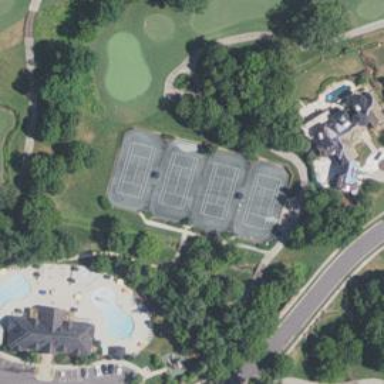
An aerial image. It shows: Tennis court in leisure pitch.